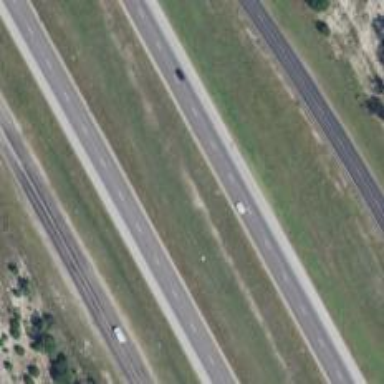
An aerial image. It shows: View of motorway.